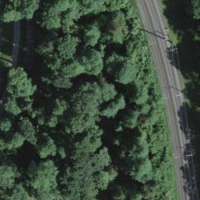
EUNIS habitat code: 41
Species observed at this site:
Pachytodes cerambyciformis
Graphosoma italicum
Synema globosum